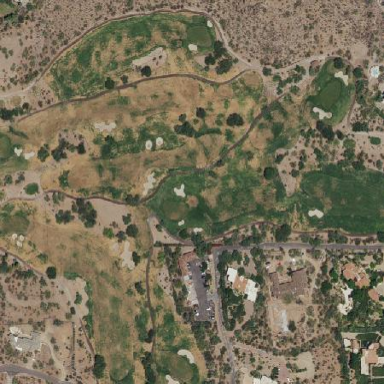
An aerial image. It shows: Area of rough grass used for golf.